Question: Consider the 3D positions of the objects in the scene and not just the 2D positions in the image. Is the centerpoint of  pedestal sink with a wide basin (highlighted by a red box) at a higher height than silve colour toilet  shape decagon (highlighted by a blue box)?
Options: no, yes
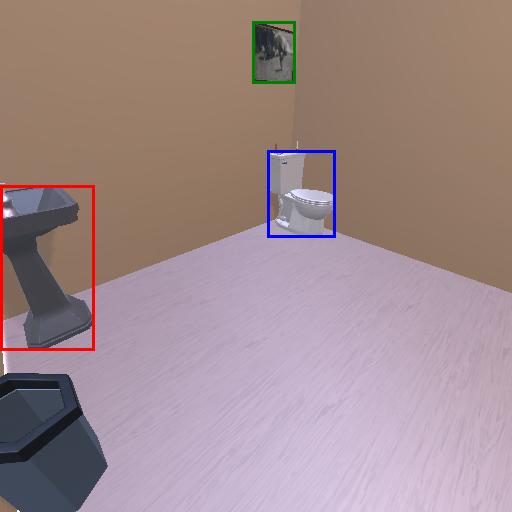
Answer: no